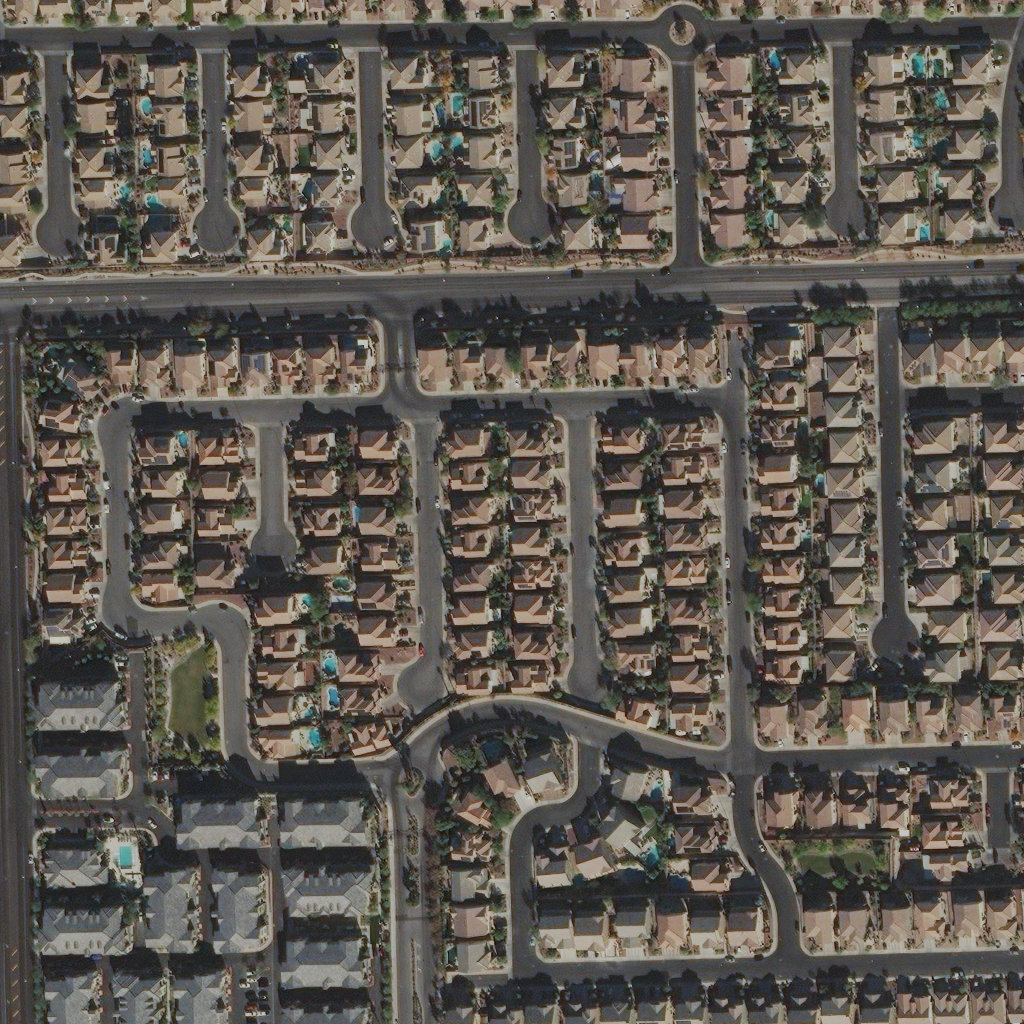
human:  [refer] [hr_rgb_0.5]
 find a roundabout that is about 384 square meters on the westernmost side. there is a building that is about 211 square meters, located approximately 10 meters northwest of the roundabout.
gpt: <box>[[37, 74, 42, 78, 0]]</box>

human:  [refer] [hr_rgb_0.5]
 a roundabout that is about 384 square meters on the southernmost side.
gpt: <box>[[37, 74, 42, 78, 0]]</box>

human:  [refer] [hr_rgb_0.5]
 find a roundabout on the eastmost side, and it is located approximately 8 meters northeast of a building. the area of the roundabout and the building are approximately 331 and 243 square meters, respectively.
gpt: <box>[[64, 0, 68, 5, 0]]</box>